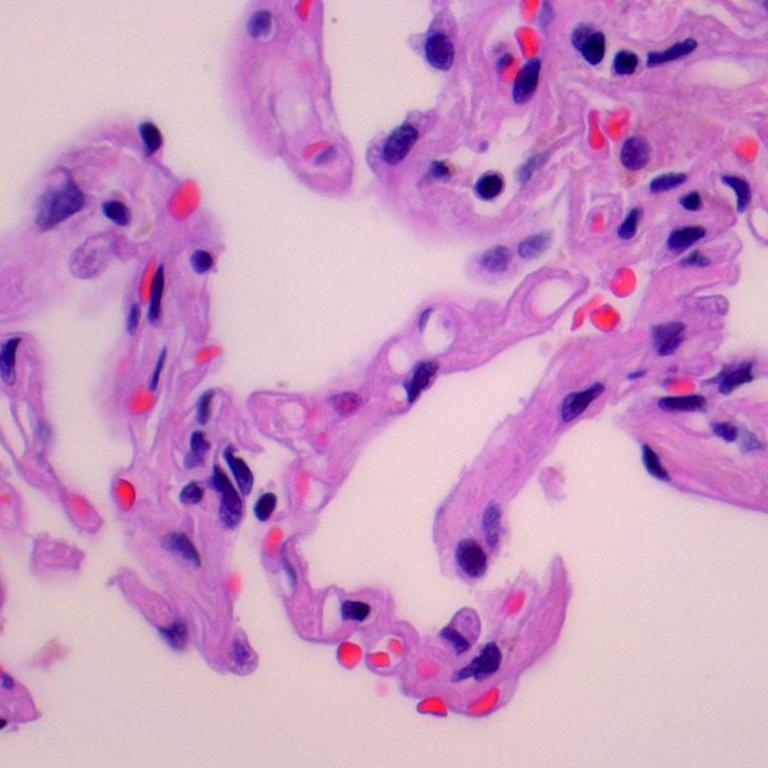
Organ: lung
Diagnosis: benign